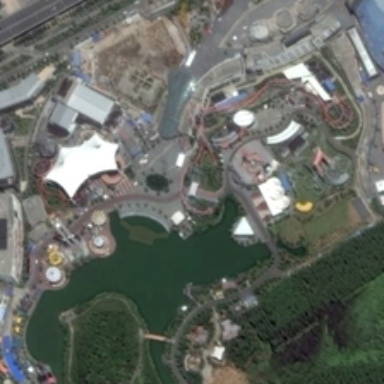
The lake is surrounded by many thick trees .